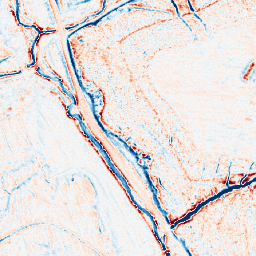
Category: classical
Decomposition family: gaussian_anisotropic
Decomposition parameters: sigma_x: 2
sigma_y: 2
Upsampling method: nearest
Upsampling parameters: scale: 2
Upsampling scale: 2